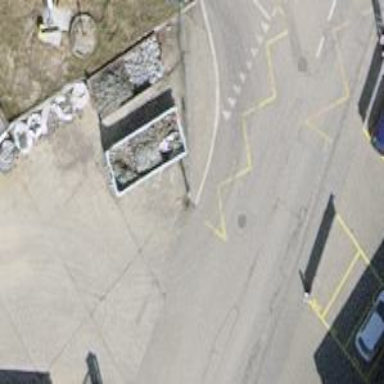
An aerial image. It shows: Bus stop with platform for public transport.